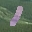
Label: 1